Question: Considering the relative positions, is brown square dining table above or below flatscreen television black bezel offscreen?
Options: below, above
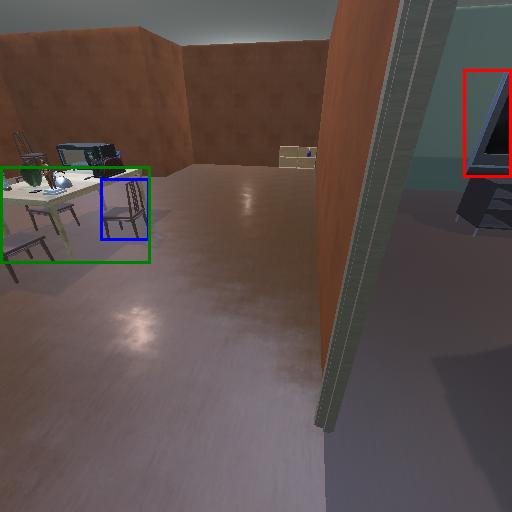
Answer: below